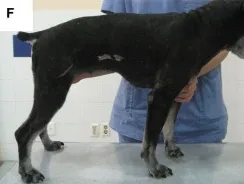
Schematic diagram photography of cutaneous lesion improvement.5 months.
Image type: medical_photograph (skin_photograph)